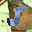
Label: 5